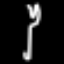
Label: fork